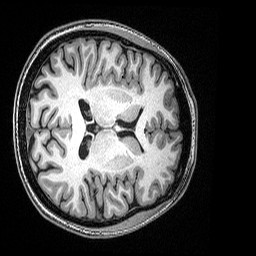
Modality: T1w
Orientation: axial
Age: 23
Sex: female
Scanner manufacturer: siemens
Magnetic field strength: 3 T
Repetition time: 2.53 s
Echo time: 0.0035 s